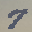
Label: 7